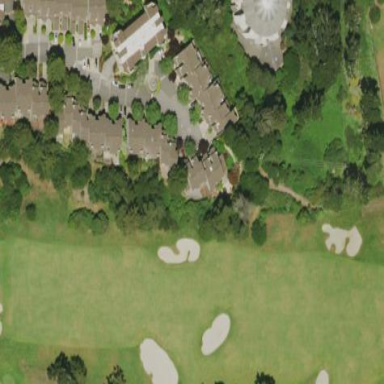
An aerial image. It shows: Well-maintained grassy golf fairway. This area is dedicated to the sport of golf.